Question: Pretty new to both JQuery and OpenLayers. Everything was going swimmingly until I've tried to open a modal dialog using JQuery's dialog class.
The dialog works fine except it appears under certain elements of the map:

This is the same in both Opera and Chrome (Not tested others). Can anyone suggest a way to fix this? Thanks.
EDIT: I've created a fiddle <URL> that demos the problem.
HTML:
'''
<body>
<div id="map"></div>
<div id="popup" title="Test">
<p>Blah blah</p>
</div>
</body>
'''
Javascript:
'''
var map;
$(function () {
//init map
map = new OpenLayers.Map('map', {});
var wms = new OpenLayers.Layer.Google('Google Map Layer', { type: google.maps.MapTypeId.HYBRID });
map.addLayer(wms);
if (!map.getCenter()) {
map.zoomToMaxExtent();
}
//init popup
$("#popup").dialog({
height: 400,
width: 300,
modal: true
});
});
'''
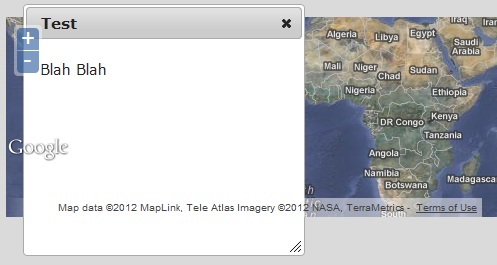
Answer: it looks like if you add 'position:relative;' to the map it works as expected.
'''
#map { position:relative; width:200px; height:200px; }
'''
<URL>